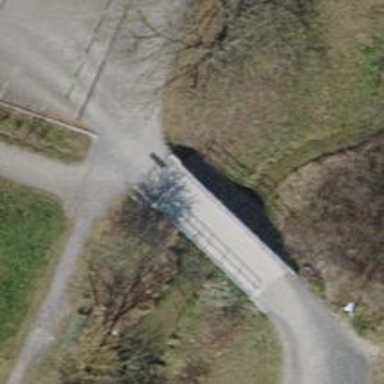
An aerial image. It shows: Concrete path bridge with cycle track.